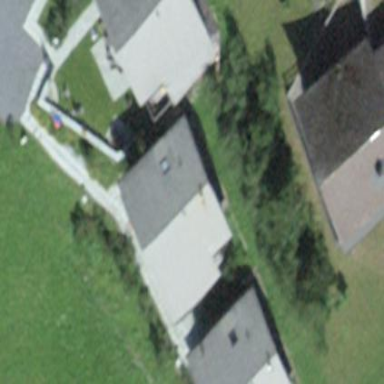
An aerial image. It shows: Detached building.